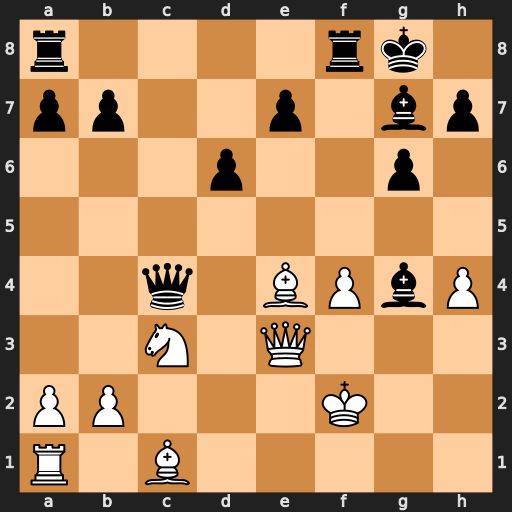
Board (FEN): r4rk1/pp2p1bp/3p2p1/8/2q1BPbP/2N1Q3/PP3K2/R1B5
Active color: w
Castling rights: -
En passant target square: -
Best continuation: Bd5+ Qxd5 Nxd5